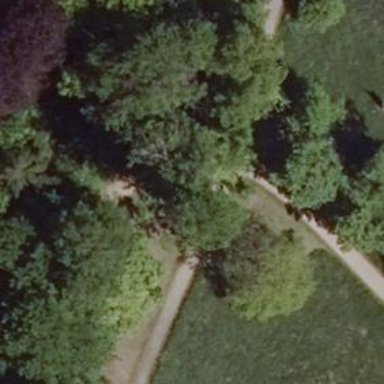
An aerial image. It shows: Path.